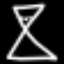
Label: hourglass